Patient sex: F
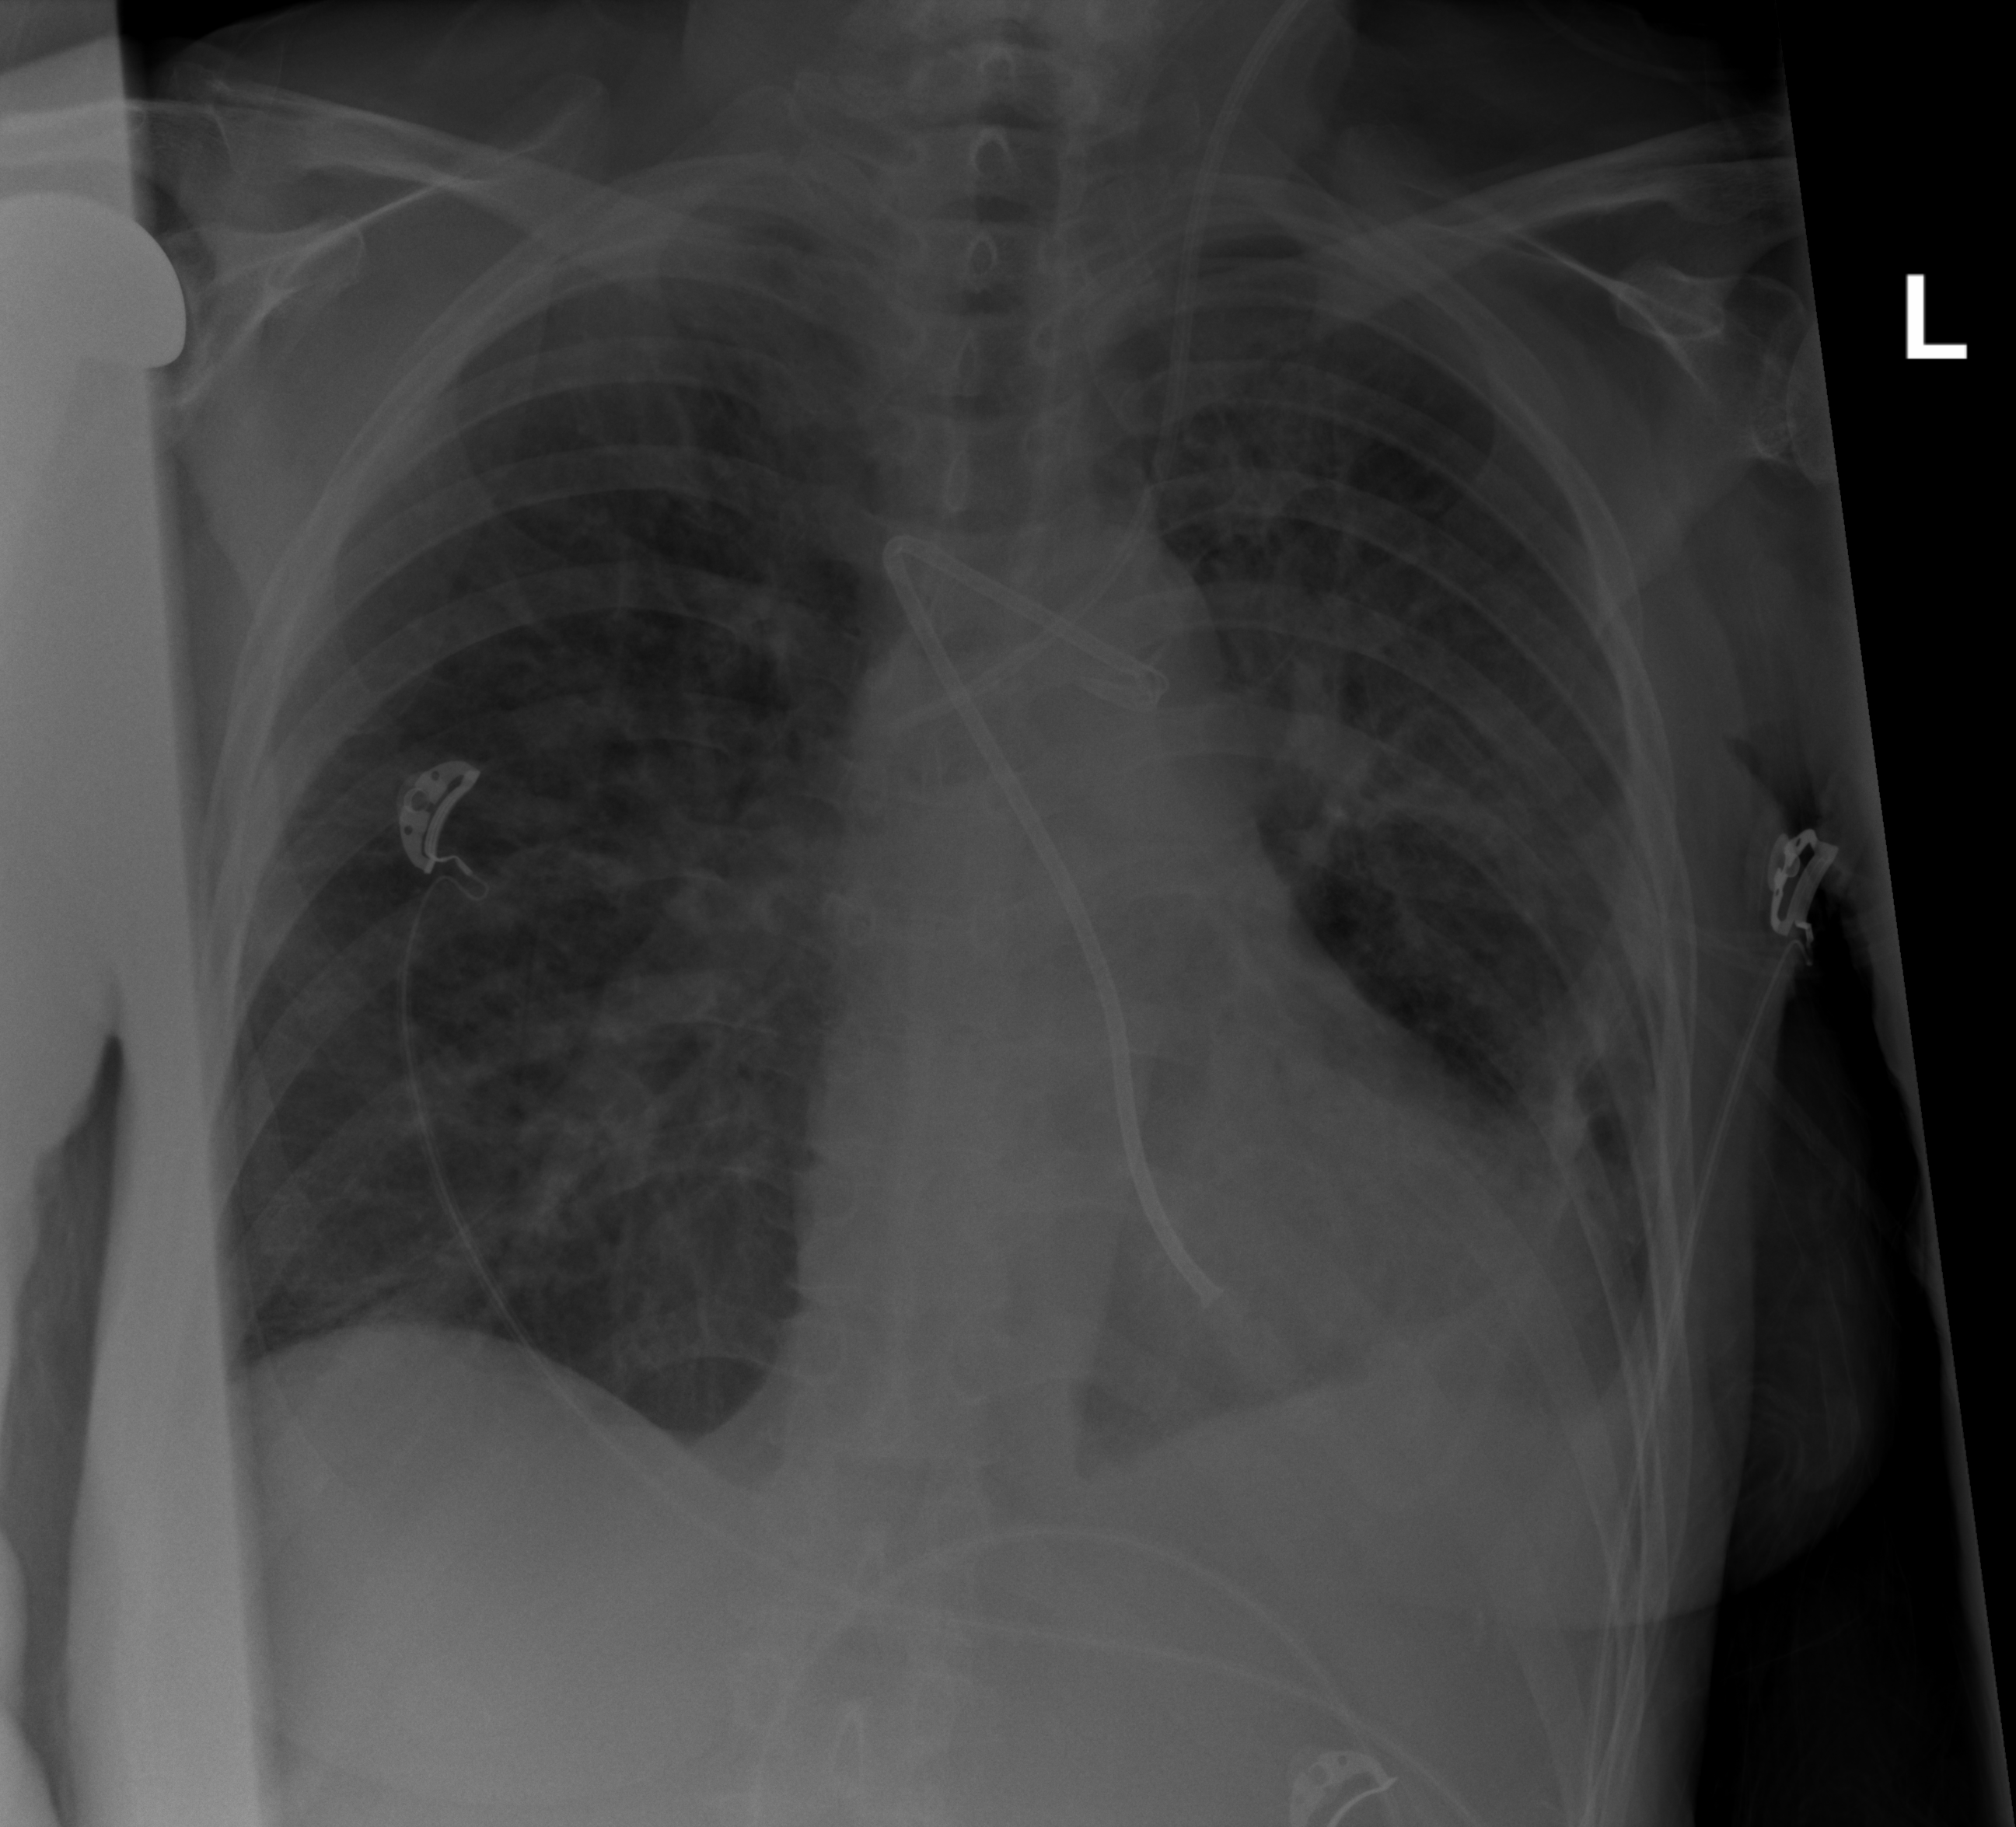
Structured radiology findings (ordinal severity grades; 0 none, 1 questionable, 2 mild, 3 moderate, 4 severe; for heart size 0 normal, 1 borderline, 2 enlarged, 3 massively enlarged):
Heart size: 0
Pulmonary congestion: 2
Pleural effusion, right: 0
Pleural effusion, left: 2
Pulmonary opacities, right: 2
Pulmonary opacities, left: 3
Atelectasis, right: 2
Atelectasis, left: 2